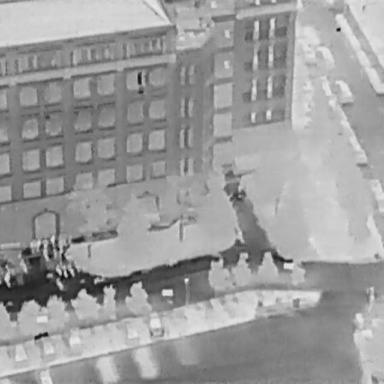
There are eight Cars in the infrared image.